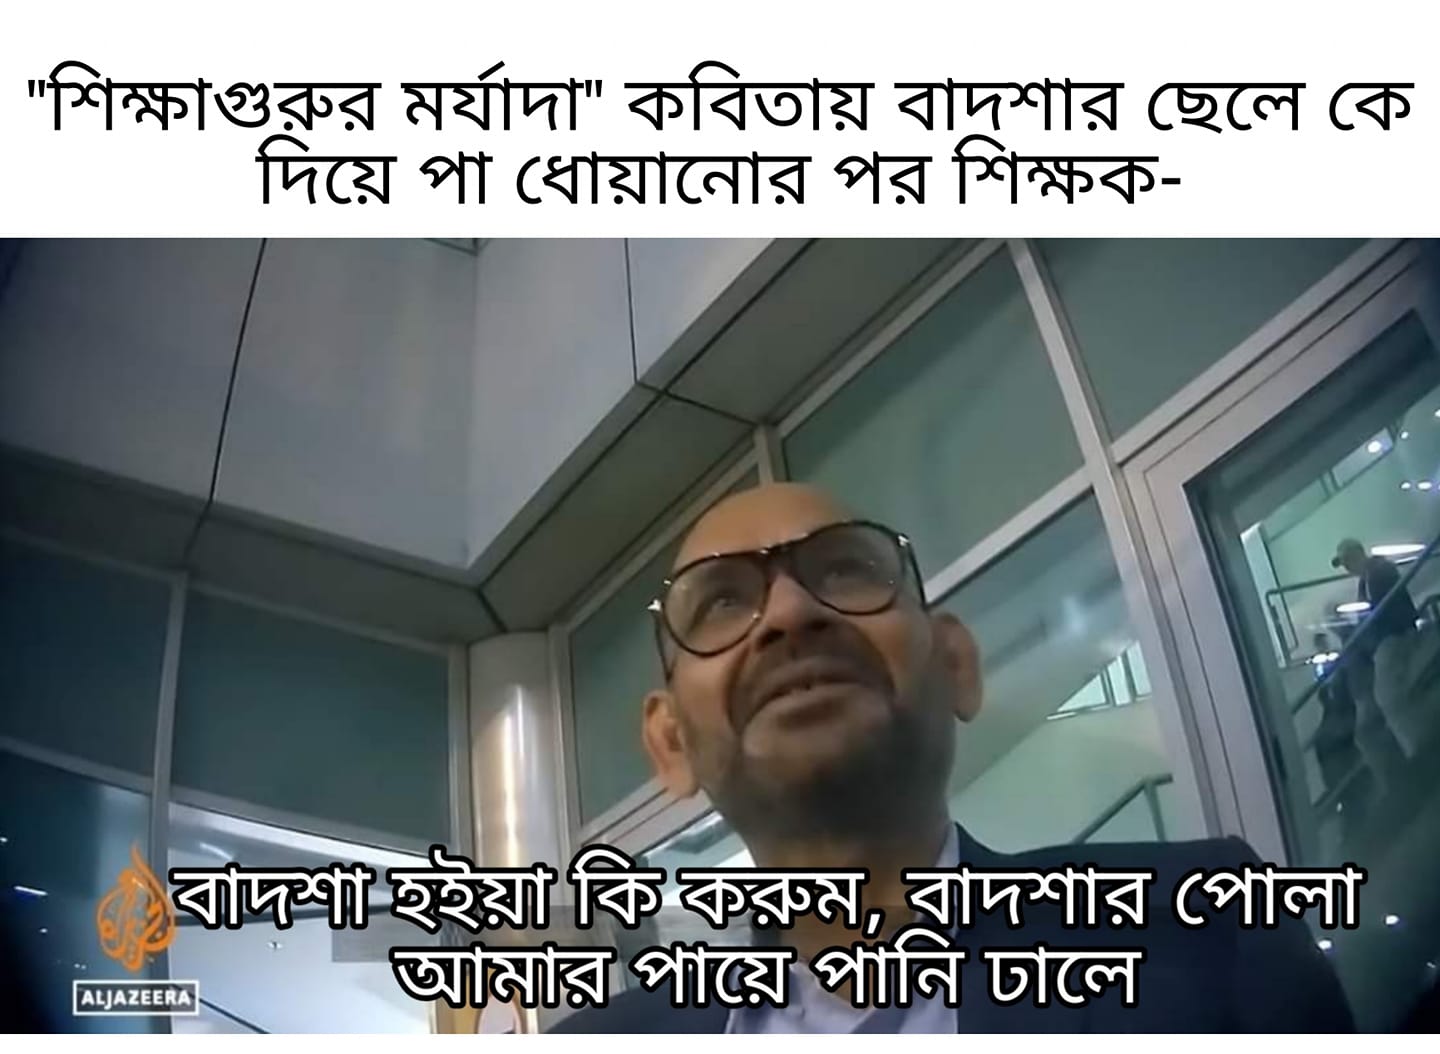
Caption: " শিক্ষাগুরুর মর্যাদা "  কবিতায় বাদশার ছেলে কে দিয়ে পা ধোয়ানোর পর শিক্ষক -    বাদশা হইয়া কি করুম , বাদশার পোলা আমার পায়ে পানি ঢালে
Label: non-hate